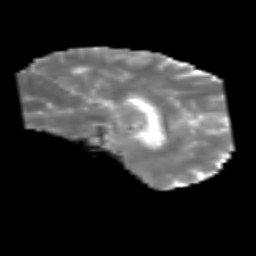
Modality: MD
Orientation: sagittal
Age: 51
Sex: female
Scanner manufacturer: siemens
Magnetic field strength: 3 T
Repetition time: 3.2 s
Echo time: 0.081 s